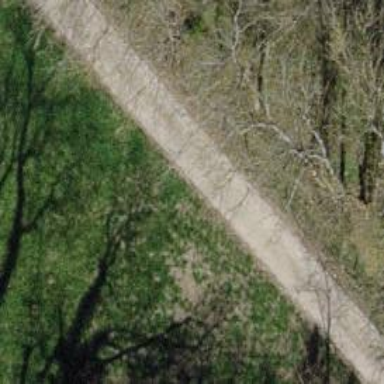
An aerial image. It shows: High-quality track road made of concrete plates.